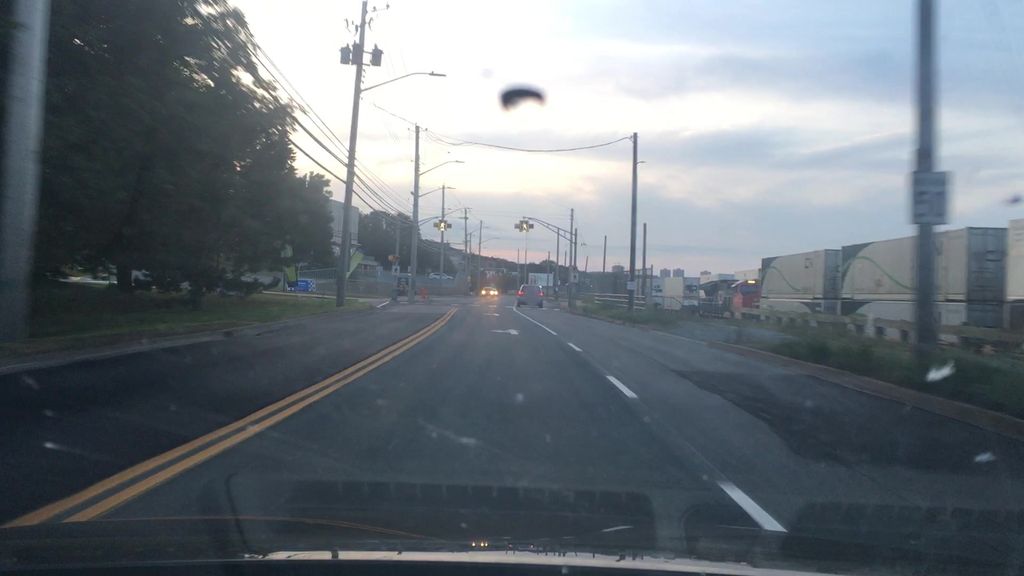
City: halifax